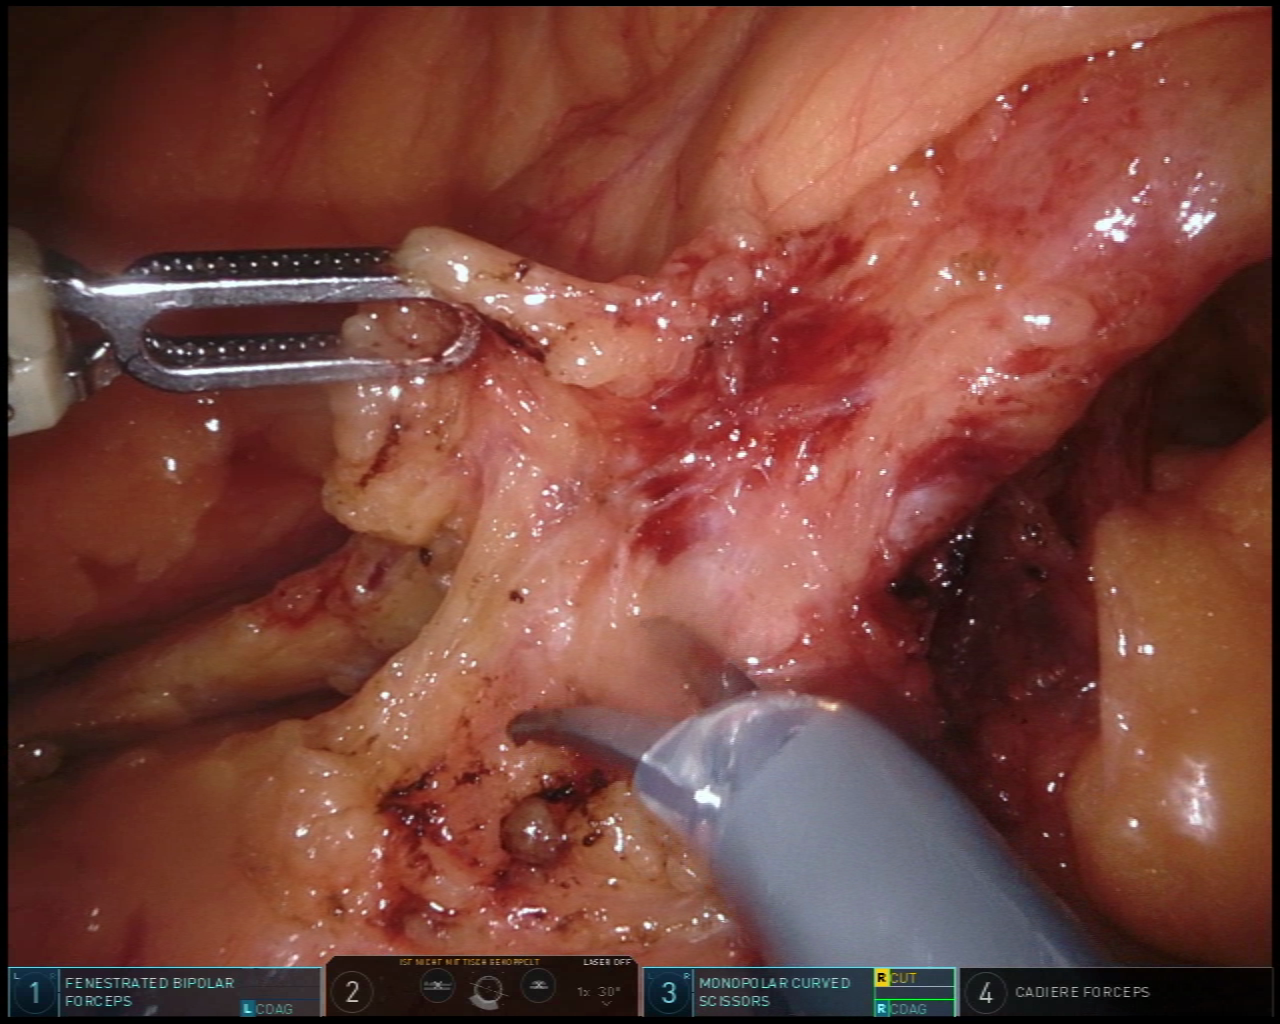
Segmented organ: inferior_mesenteric_artery
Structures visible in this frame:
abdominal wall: no
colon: no
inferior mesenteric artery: yes
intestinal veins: no
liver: no
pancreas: no
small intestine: no
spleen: no
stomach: no
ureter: no
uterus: no
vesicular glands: no